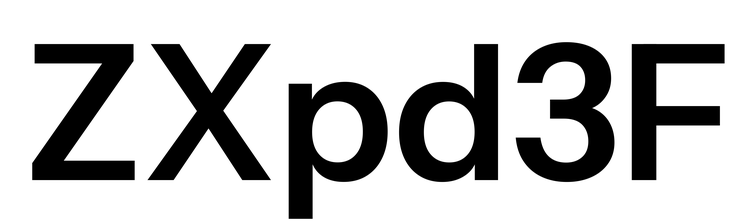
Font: InstrumentSans_SemiBold